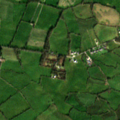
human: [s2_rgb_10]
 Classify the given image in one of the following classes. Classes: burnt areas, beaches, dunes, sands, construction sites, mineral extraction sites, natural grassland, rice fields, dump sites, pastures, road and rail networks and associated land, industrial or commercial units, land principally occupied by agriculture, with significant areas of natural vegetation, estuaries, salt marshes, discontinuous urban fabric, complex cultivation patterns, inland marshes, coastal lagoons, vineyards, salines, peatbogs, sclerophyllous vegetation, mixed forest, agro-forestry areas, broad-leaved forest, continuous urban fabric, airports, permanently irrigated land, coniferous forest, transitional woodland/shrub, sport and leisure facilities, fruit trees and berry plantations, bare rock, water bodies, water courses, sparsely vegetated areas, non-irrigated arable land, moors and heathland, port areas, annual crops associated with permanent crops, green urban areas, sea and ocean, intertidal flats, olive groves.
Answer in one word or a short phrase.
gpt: pastures